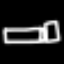
Label: bed